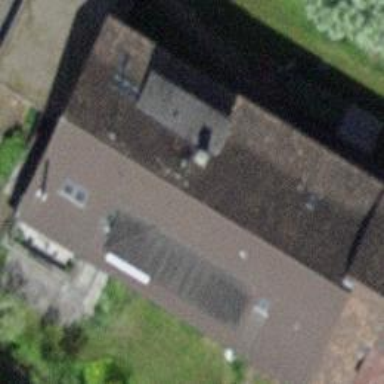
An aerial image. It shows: Gabled roof apartments building.